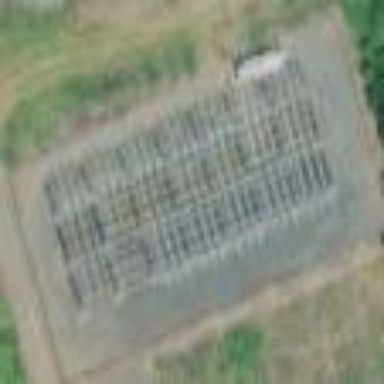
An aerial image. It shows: Substation for switching with surrounding fence.